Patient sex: F
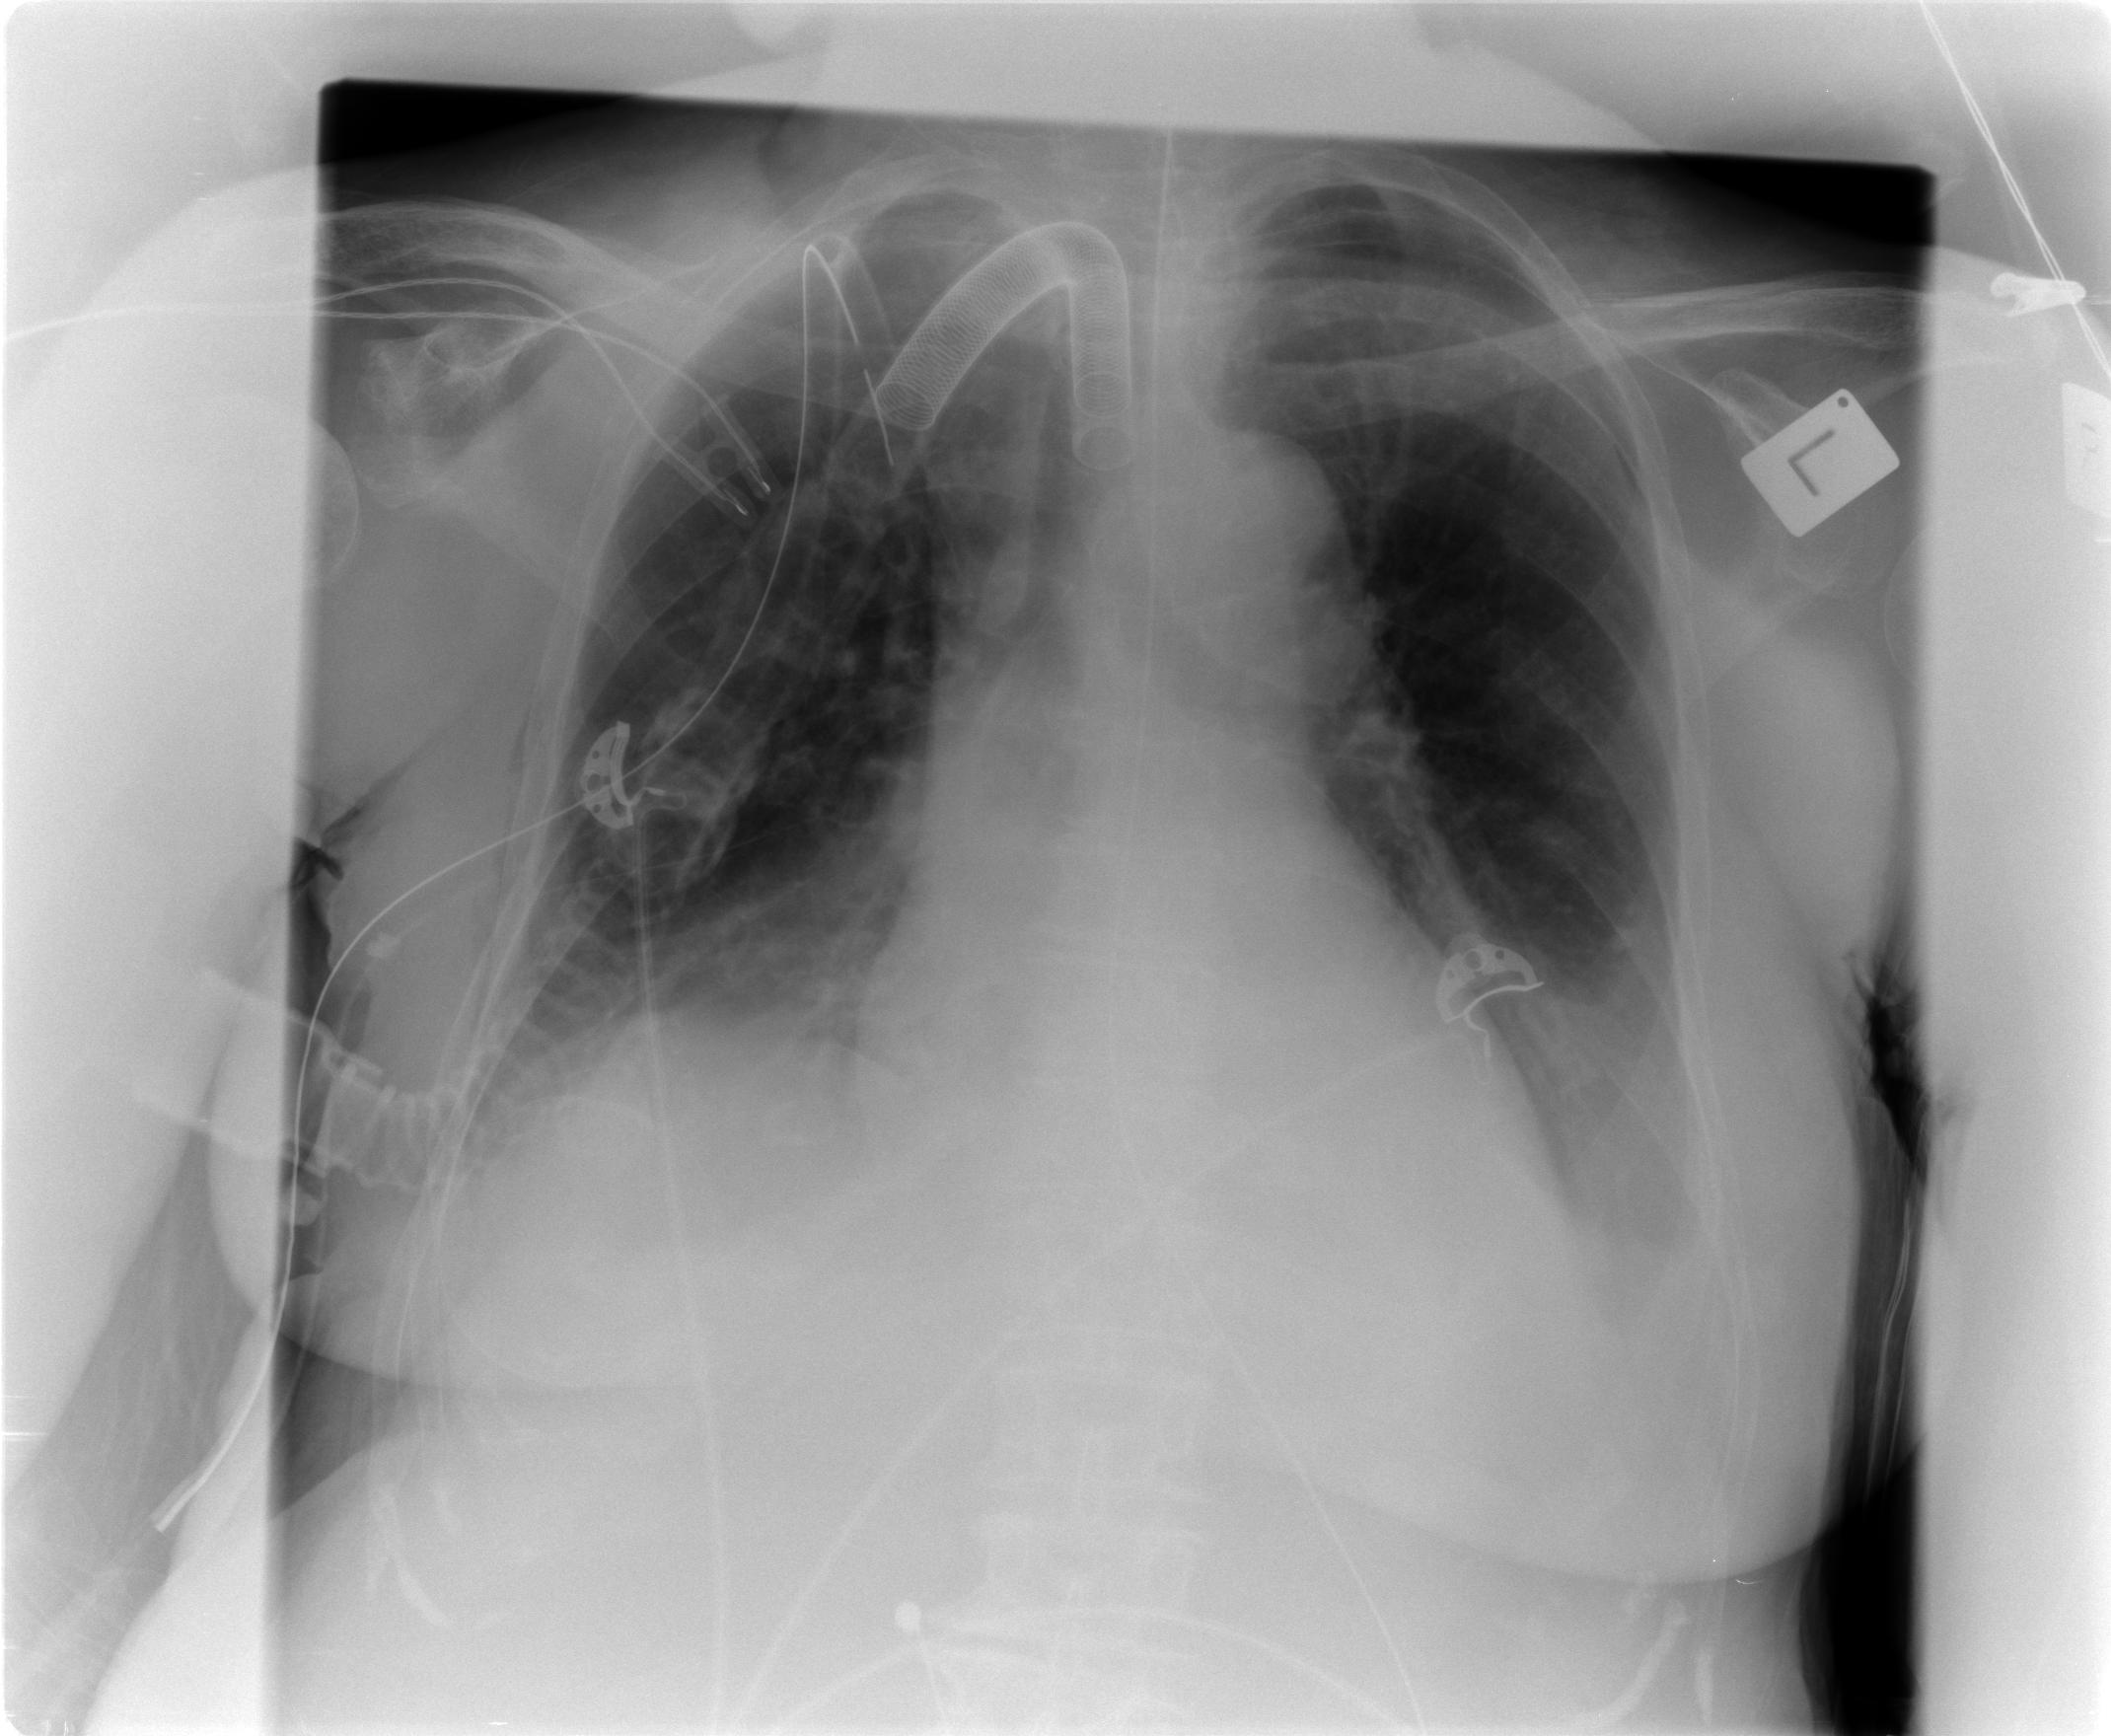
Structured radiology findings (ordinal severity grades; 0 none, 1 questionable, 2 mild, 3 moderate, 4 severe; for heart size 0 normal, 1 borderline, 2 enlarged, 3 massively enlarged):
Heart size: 0
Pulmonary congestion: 0
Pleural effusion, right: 2
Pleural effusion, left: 2
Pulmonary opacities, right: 1
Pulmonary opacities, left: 0
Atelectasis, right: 3
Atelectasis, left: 3